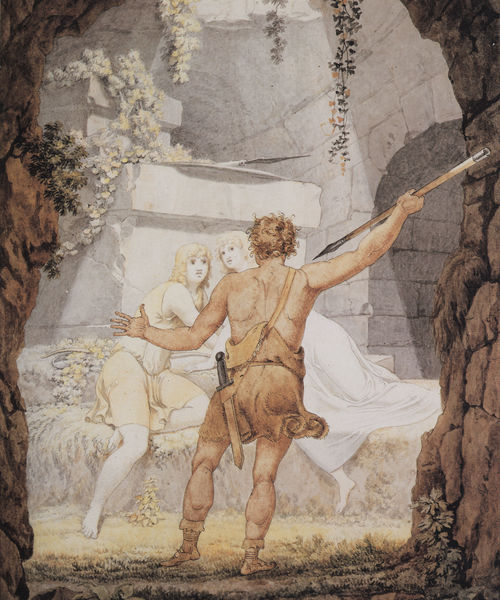
Titel: Zorbax überrascht Minerall und Elexina in der Grabeshöhle
Künstler: Johann Heinrich Wilhelm Tischbein
Standort: Oldenburg
Institution: Landesmuseum
Schlagwörter: angriff, baum, blätter, dunkel, felsen, fuß, gemälde, gestein, gott, gruppe, hand, held, himmel, kopf, laub, lendenschurz, mann, nackt, schatten, weiß, wolken, aquarell, frauen, grün, landschaft, menschen, mädchen, ocker, sitzen, stadt, blumen, braun, damen, frau, grau, hell, kleid, kleider, licht, marmor, männer, rücken, schwarz, szene, zeichnung, gebäude, gras, rasen, wiese, beige, malerei, rock, hose, arm, blass, falten, halten, messer, mord, sockel, stehen, stein, steine, bild, porträt, baumstamm, erde, gräser, natur, sonne, boden, gewand, haare, sitzend, drei, klassizismus, paar, blatt, pflanze, pflanzen, höhle, höle, locken, ranken, beine, bein, rückenansicht, bogen, schuhe, fels, mauer, ziegel, hof, rundbogen, angst, lanze, muskeln, riemen, sandalen, kontrapost, podest, wade, waden, oberkörper, tor, foto, muskulös, eingang, fugen, laviert, ruine, gewölbe, antike, torbogen, rückenfigur, druck, jungfrau, stich, bewaffnet, gefangennahme, schwert, waffen, überfall, soldat, waffe, furcht, strahl, koloriert, degen, stiefel, mythologie, jagd, ranke, liebespaar, bedrohung, öffnung, efeu, pforte, hubi, grab, mauern, antik, götter, muskel, mythos, nymphe, sage, verfolgung, dolch, liebende, krieger, musen, nymphen, begegnung, grotte, griechenland, siegfried, plan, tempel, macht, speer, gottheit, postament, amor, ausholen, herkules, psyche, bedrohen, lager, schreck, stin, überrascht, schäferstündchen, stine, sperr, erschrocken, ich, pflnazen, befreiung, ertappt, erwischt, drof, diane, bewgung, monolith, entdeckung, marmmor, fraeun, koloration, gätter, droht, ung, herkluses, in flagranti, schwertschaft, skizza, nix, sehe